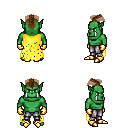
a pixel art fantasy rpg character, male body template, orc, green skin, yellow tattered cape, metal pants, brown short mohawk hairstyle, gold gloves, gold boots, four views (front, back, left, right), 2x2 character sprite sheet, small pixel art, hard edges, no anti-aliasing